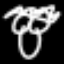
Label: palm tree